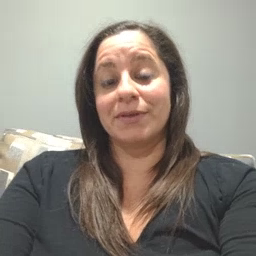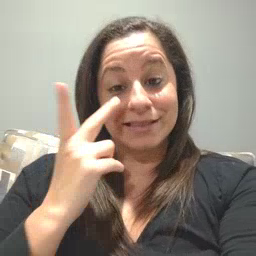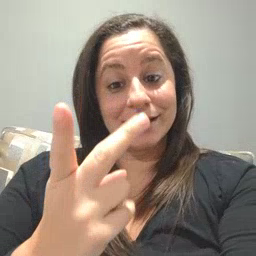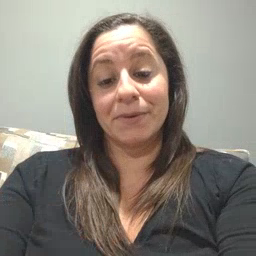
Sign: see